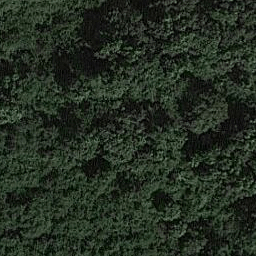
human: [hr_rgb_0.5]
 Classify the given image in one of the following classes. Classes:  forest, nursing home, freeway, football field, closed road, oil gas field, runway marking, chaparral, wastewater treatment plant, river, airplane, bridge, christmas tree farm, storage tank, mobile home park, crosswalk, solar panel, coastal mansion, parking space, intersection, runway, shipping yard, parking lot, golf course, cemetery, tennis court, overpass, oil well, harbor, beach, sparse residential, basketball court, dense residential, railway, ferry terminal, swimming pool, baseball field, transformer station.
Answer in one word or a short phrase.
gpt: forest